Question: I'm working in C# / WPF and I'm trying to develop a Window that has the following layout:

The idea is that you click each item in the datagrid and see associated details of that item in a control below the datagrid. I'm just not sure what kind of control would house the expanded details. Really my question is around options for how achieve this kind of UI, as I'm a novice at WPF.
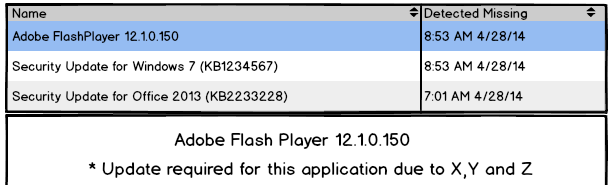
Answer: A neat and fairly easy solution would be to have two separate Views. One embedded in the other. The grid with listed items is your main View. The details panel is second View embedded in the first one.
To communicate which item is selected and which details should be displayed you are using binding. On the panel displaying details you are using 'DataContext' and bind to it an item selected on the grid. And, on the grid, to communicate which item has been selected you are using 'SelectedValue'.
Below some sample that should give you an idea what's the relation between the Views.
'''
<Window
...
xmlns:View="clr-namespace:SampleProject.View"
...
/>
<Grid>
<Grid.RowDefinitions>
<RowDefinition Height="*"/>
<RowDefinition Height="*"/>
</Grid.RowDefinitions>
...
<!-- Let's assume that your second view is defined in the View folder -->
<View:DetailsView DataContext="{Binding SelectedItem, UpdateSourceTrigger=PropertyChanged, Mode=TwoWay}"/>
<DataGrid ItemsSource="{Binding Items, UpdateSourceTrigger=PropertyChanged, NotifyOnSourceUpdated=True}"
SelectedValue="{Binding SelectedItem, UpdateSourceTrigger=PropertyChanged}" >
...
'''
The 'Items' is a collection of the products you want to display in the 'DataGrid'. It should be implemented in the ViewModel of your main View. The 'SelectedItem' is a property on the ViewModel.
Note that the sample is only to give you an idea what's the structure of solution might be but it's far from a complete solution. Still, hope it will help you to understand how to continue with your project.
Main point is that the communication between panels is done by use of binding to DataContext (on the 'DetailsView') and to SelectedValue (on the grid).